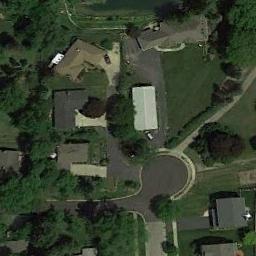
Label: medium_residential